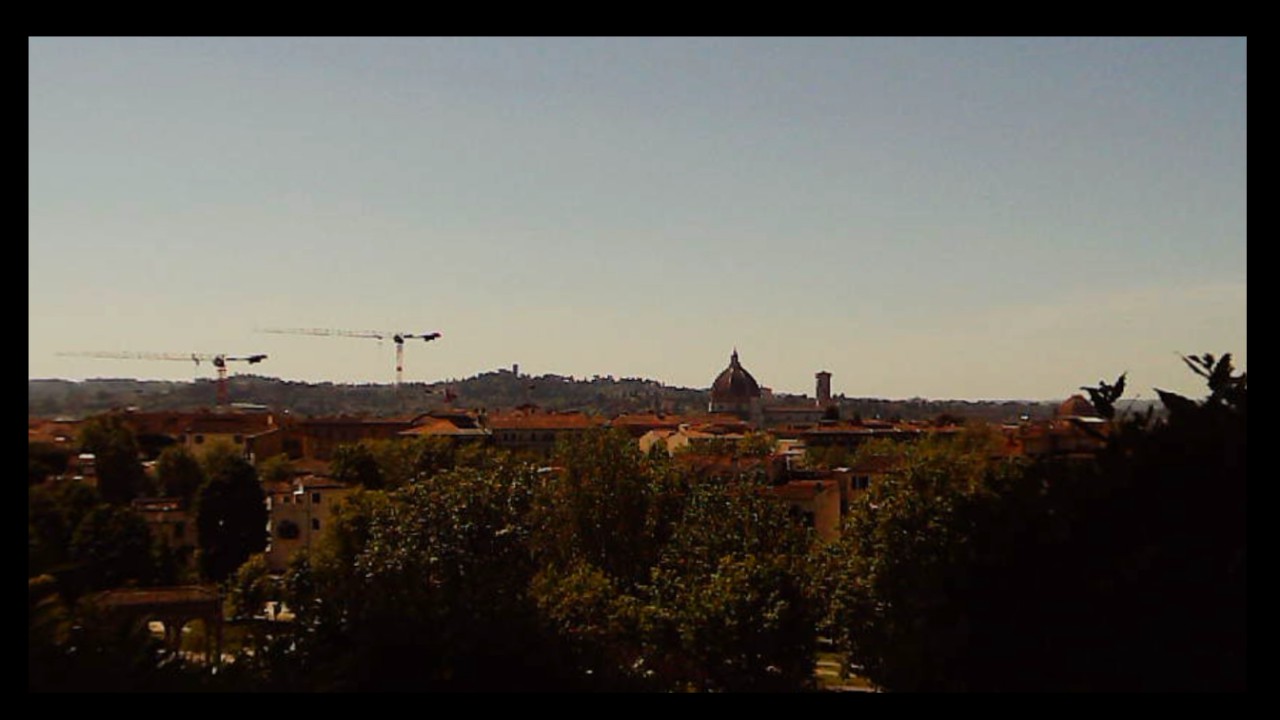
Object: DarwinFPV cineape20